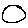
Label: circle